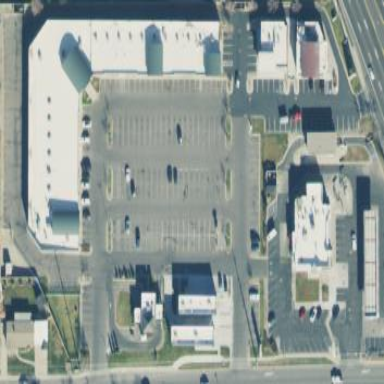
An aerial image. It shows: Retail area.